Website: crate-barrel
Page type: account-selection
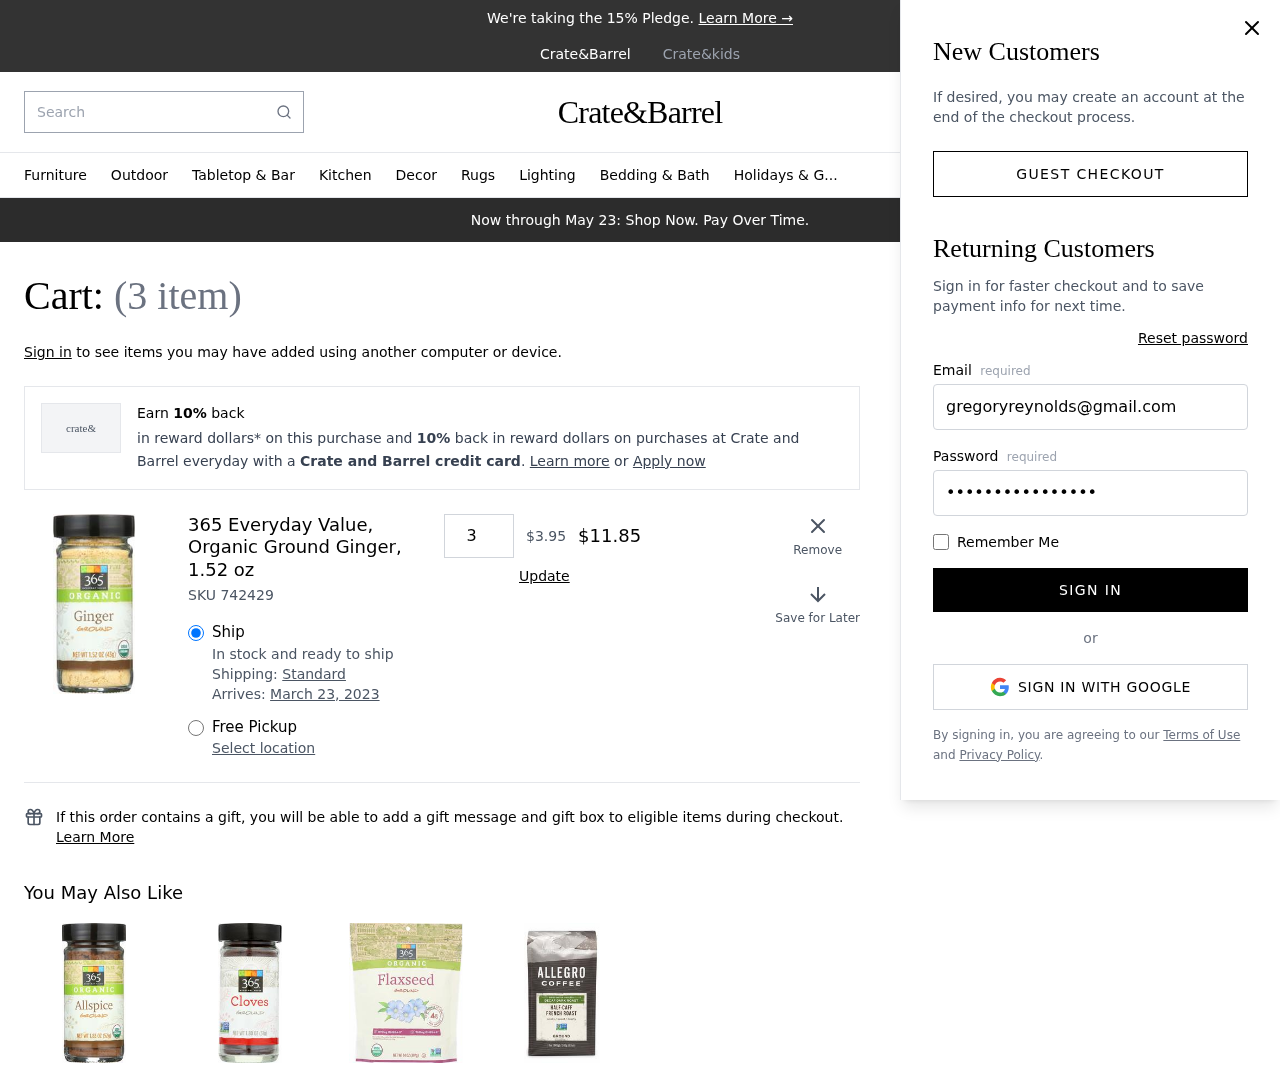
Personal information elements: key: PII_EMAIL
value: gregoryreynolds@gmail.com
Product elements: key: PRODUCT1_NAME
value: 365 Everyday Value, Organic Ground Ginger, 1.52 oz
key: PRODUCT1_PRICE
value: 3.95
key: PRODUCT1_QUANTITY
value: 3
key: PRODUCT1_SKU
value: SKU 742429
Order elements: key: ORDER_NUM_ITEMS
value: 3
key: ORDER_DELIVERY_DATE
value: March 23, 2023
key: ORDER_SUBTOTAL
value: $11.85
Search elements: key: HEADER_SEARCH
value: Search